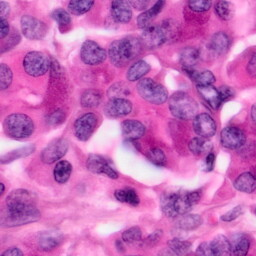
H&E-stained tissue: Pancreatic